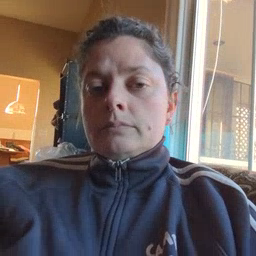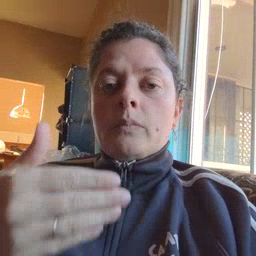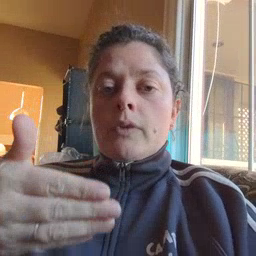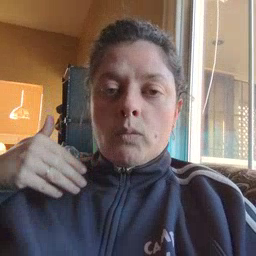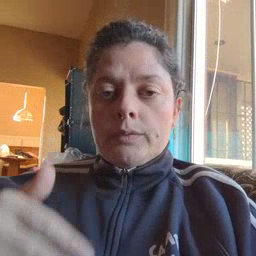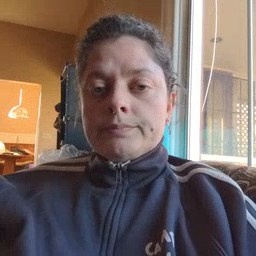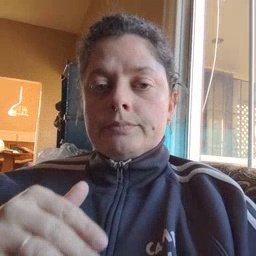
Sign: before